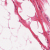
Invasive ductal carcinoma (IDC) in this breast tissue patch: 0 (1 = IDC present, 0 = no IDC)